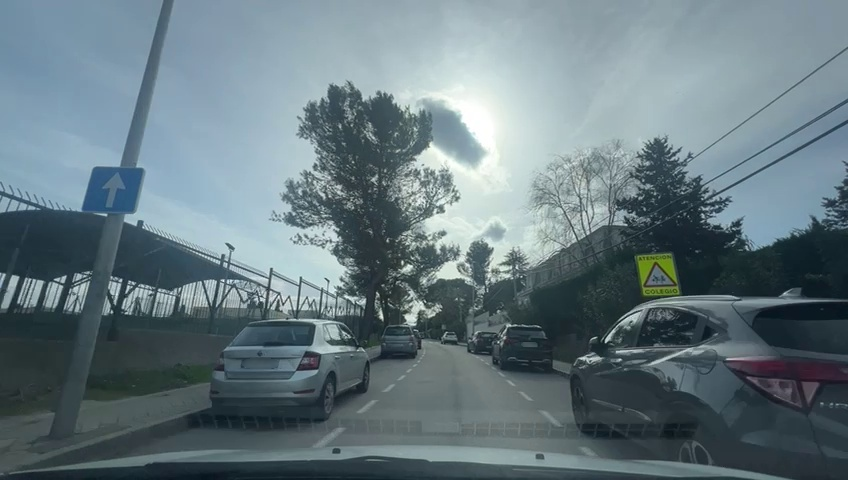
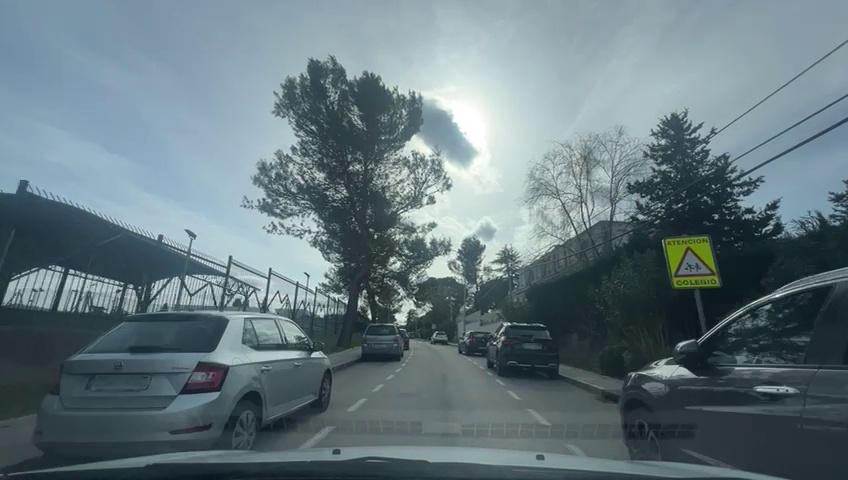
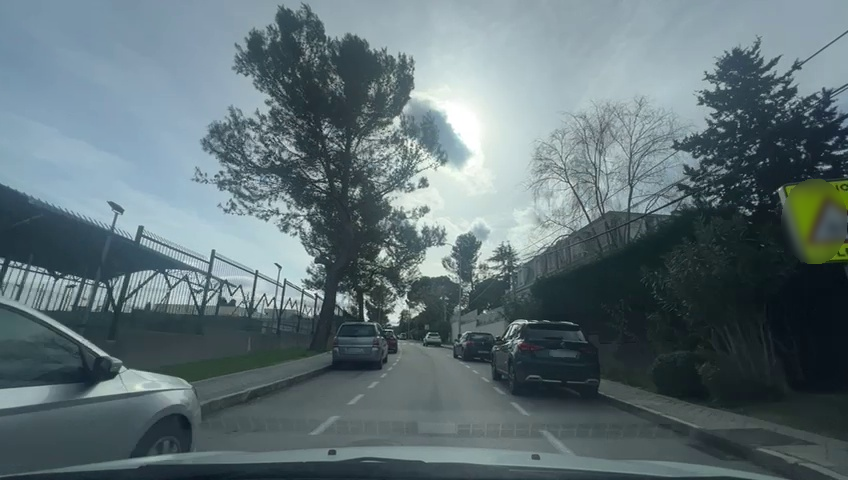
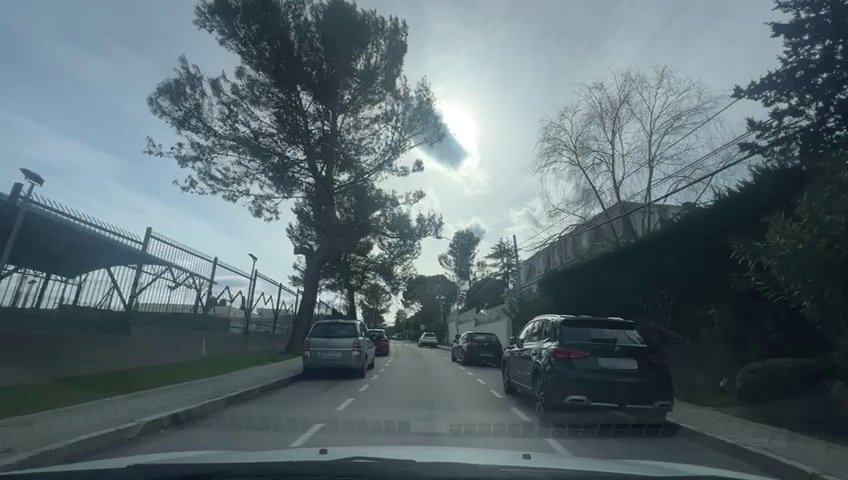
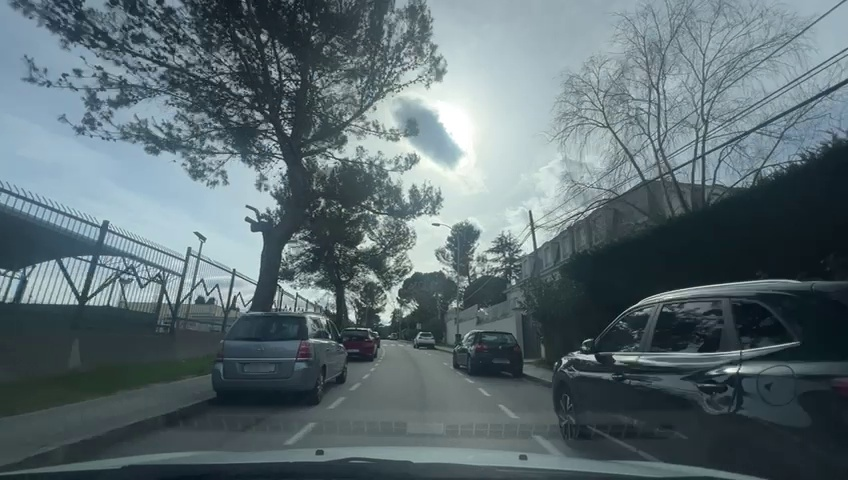
Situation: Lateral parked car
Question: Are vehicles present on the right side of the ego lane?
Answer: Yes
Reasoning: Parked vehicles are visible on the right side of the ego lane

Situation: Lateral parked car
Question: Are vehicles parked parallel or perpendicular to the roadway near the ego lane?
Answer: Yes
Reasoning: There are vehicles parked in parallel near the ego lane

Situation: Lateral parked car
Question: Does the environment indicate an urban road where curbside parking is permitted?
Answer: Yes
Reasoning: There are signs indicating urban environment

Situation: Lateral parked car
Question: Is the ego vehicle traveling in a middle lane with traffic lanes on both sides?
Answer: No
Reasoning: No traffic lanes are visible in both sides the cars are just parked

Situation: Lateral parked car
Question: Are vehicles present on the left side of the ego lane?
Answer: Yes
Reasoning: There are several vehicles parked on the left